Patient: sex M, age 46
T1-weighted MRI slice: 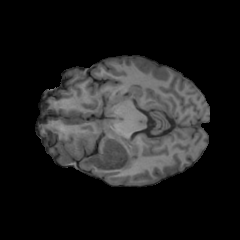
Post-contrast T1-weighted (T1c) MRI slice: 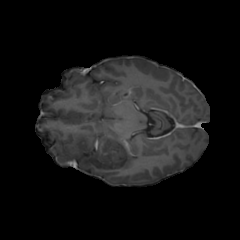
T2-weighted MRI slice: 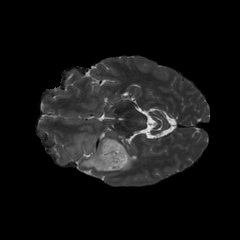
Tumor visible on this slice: yes
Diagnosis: Oligodendroglioma, IDH-mutant, 1p/19q-codeleted
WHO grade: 2